Question: Hi I am really new to Pandas. I tried to figure out what's going on with the datatype here but so far I am unable to go very far.
What I intend to do is very simple indeed. I am searching for the index of a DataFrame 'data2' with the nearest time to the target time in 'data1'.
Since 'data1' and 'data2' are very similar, just that there are some minor time difference due to slightly different sampling rate, I attach only the sample of 'data1' here:

I did something like this in the search of closest match data by comparing the timestamp in 'data2' to timestamp in 'data1':
'''
idxcollect = []
for loopidx, tstamploop in enumerate( tstamp_data1[820990:821000] ):
idxtemp = data2[ data2['timestamp'] == tstamp_data2.asof(tstamploop) ].index
delta1 = np.abs( data2.timestamp[idxtemp] - data1.timestamp[loopidx] )
delta2 = np.abs( data2.timestamp[idxtemp + 1] - data1.timestamp[loopidx] )
if delta1.iloc[0] < delta2.iloc[0]:
idxreturn = idxtemp
idxcollect.append( idxreturn )
else:
idxreturn = idxtemp + 1
idxcollect.append( idxreturn )
'''
'tstamp_data1' / 'tstamp_data2' is of 'dtype('<M8[ns]')', calculated from epoch time in 'data1' and 'data2'.
The output I got is:
'[Int64Index([809498], dtype='int64'), Int64Index([809499], dtype='int64'), Int64Index([809500], dtype='int64'), Int64Index([809501], dtype='int64'), Int64Index([809502], dtype='int64'), Int64Index([809503], dtype='int64'), Int64Index([809509], dtype='int64'), Int64Index([809513], dtype='int64'), Int64Index([809521], dtype='int64'), Int64Index([809533], dtype='int64')]'
What I would like to do is to slice corresponding rows of 'data2' from the indices found through the operation above, with something as simple as:
'data2.ix[ idxcollect[:11] ]'
However with the Int64Index format, I am unable to do anything as simple as what I wanted to. Is there any way out? Thank you for your time and attention and help!!
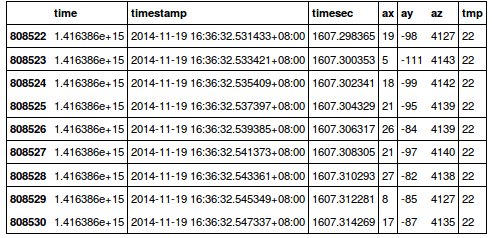
Answer: You may store the index of data2 as a list, make timestamps of data1 a list and create a new DataFrame for storing the data:
'''
data2indx = data2.index.tolist()
data1tm = data1['timestamp'].tolist()
data2sub = pd.DataFrame(columns = data2.columns)
'''
Then slice data2 and append row to data2sub based on selection:
'''
for n, i in enumerate(data1tm):
c = [abs(i-j) for j in data2indx]
mins = min(c)
index = c.index(mins)
data2sub.loc[n] = data2.iloc[index]
'''
Maybe someone can contribute a more efficient approach.